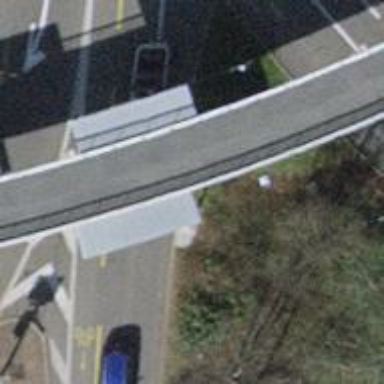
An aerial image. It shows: Enforcement at the location includes traffic signals.